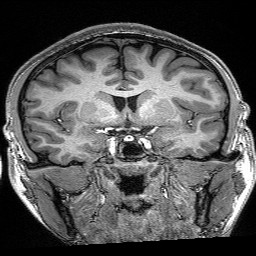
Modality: T1w
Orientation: sagittal